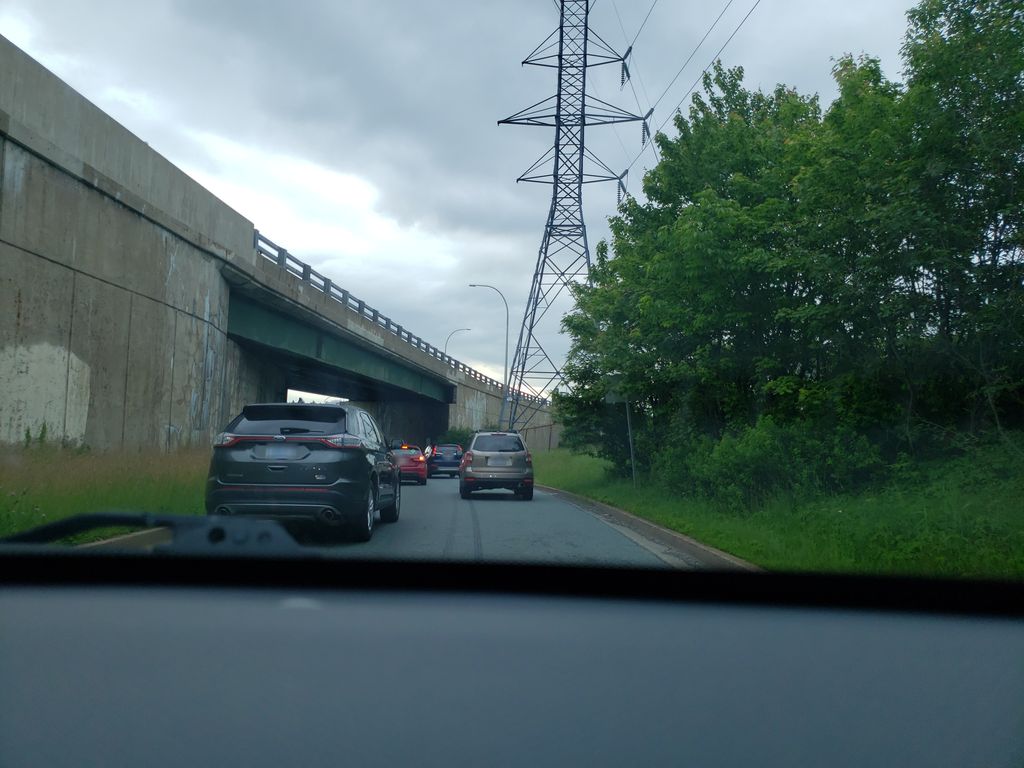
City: halifax